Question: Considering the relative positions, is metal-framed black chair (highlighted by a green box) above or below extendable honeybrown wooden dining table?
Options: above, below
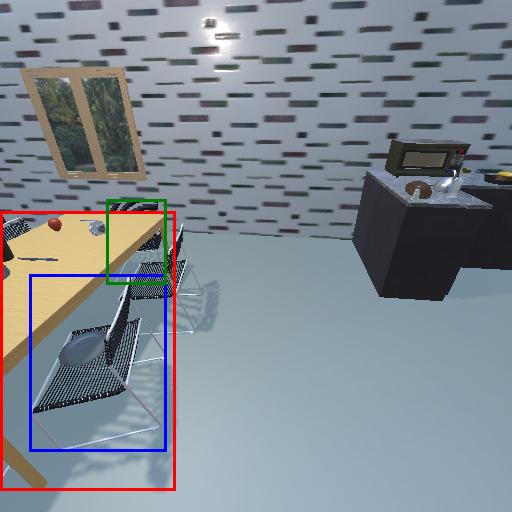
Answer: above